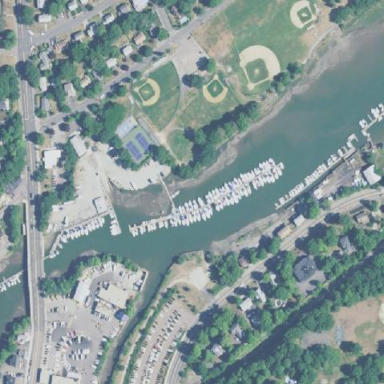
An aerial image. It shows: Marina on leisure land.